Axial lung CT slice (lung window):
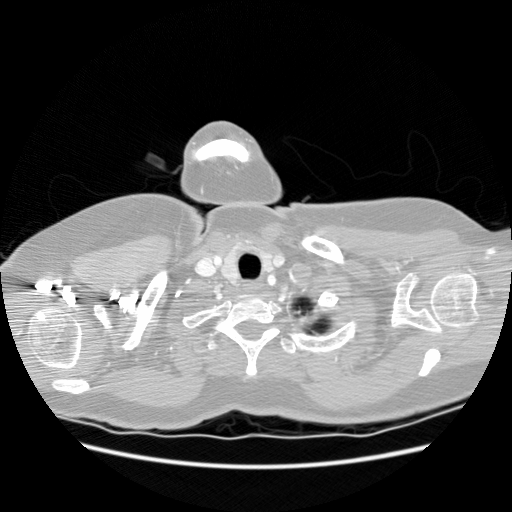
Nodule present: no